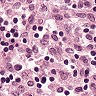
Metastatic tissue present: no